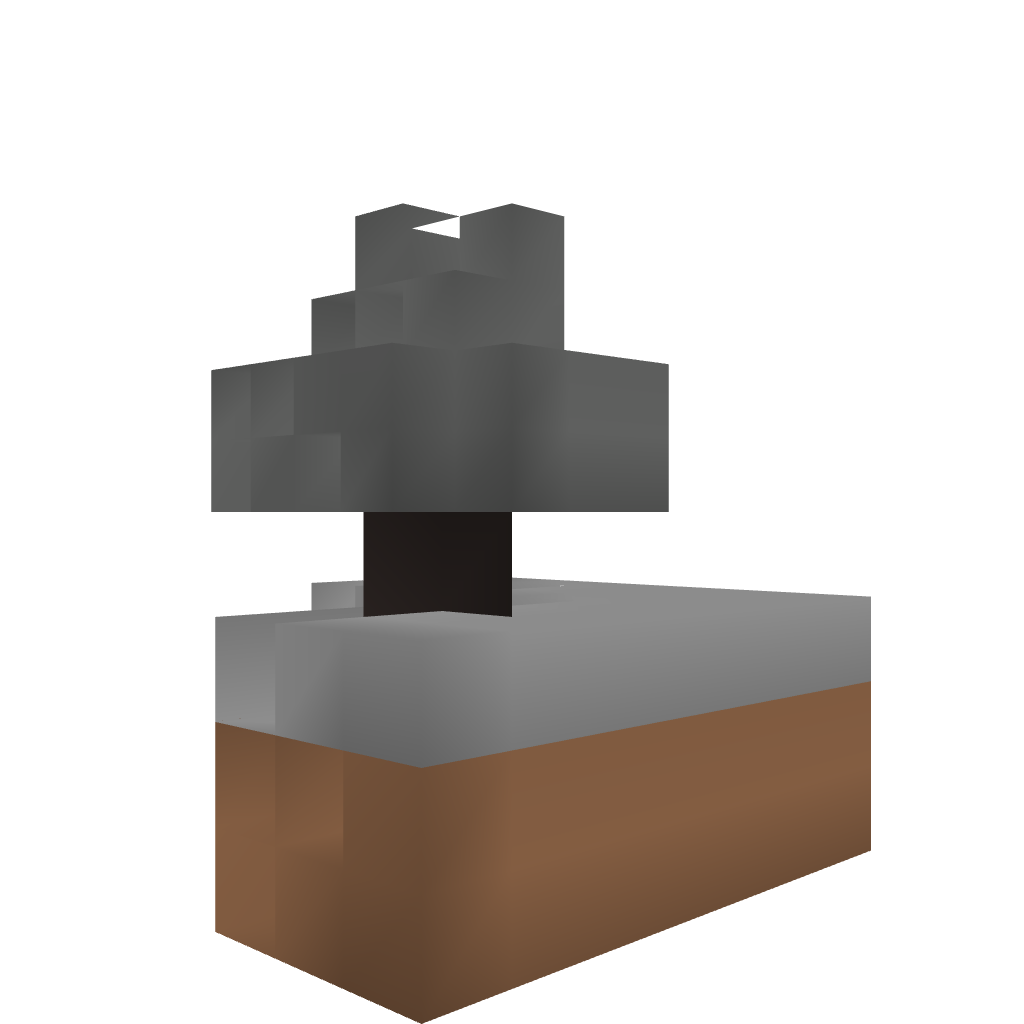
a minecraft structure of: Skyblock (Easy)